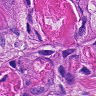
Metastatic tissue present: yes